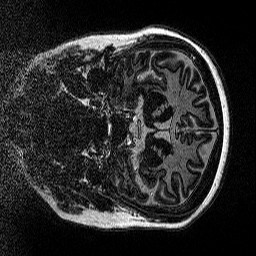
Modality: MP2RAGE
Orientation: coronal
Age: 68
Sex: female
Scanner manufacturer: siemens
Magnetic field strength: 3 T
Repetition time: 5 s
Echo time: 0.00298 s